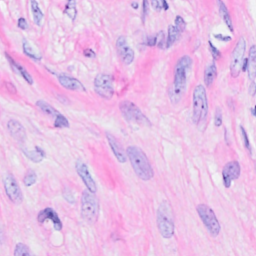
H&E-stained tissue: Breast